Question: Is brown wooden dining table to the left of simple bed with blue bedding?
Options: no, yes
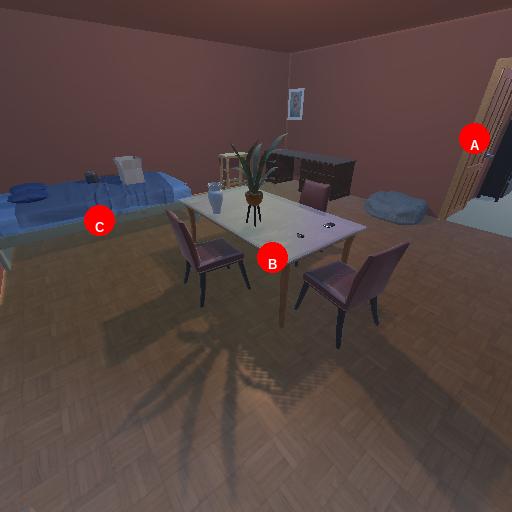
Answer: no